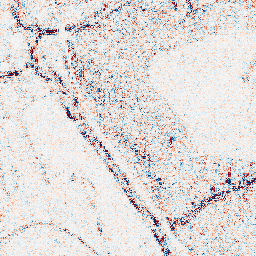
Category: wavelet
Decomposition family: wavelet_dwt
Decomposition parameters: wavelet: db4
level: 1
Upsampling method: nearest
Upsampling parameters: scale: 8
Upsampling scale: 8